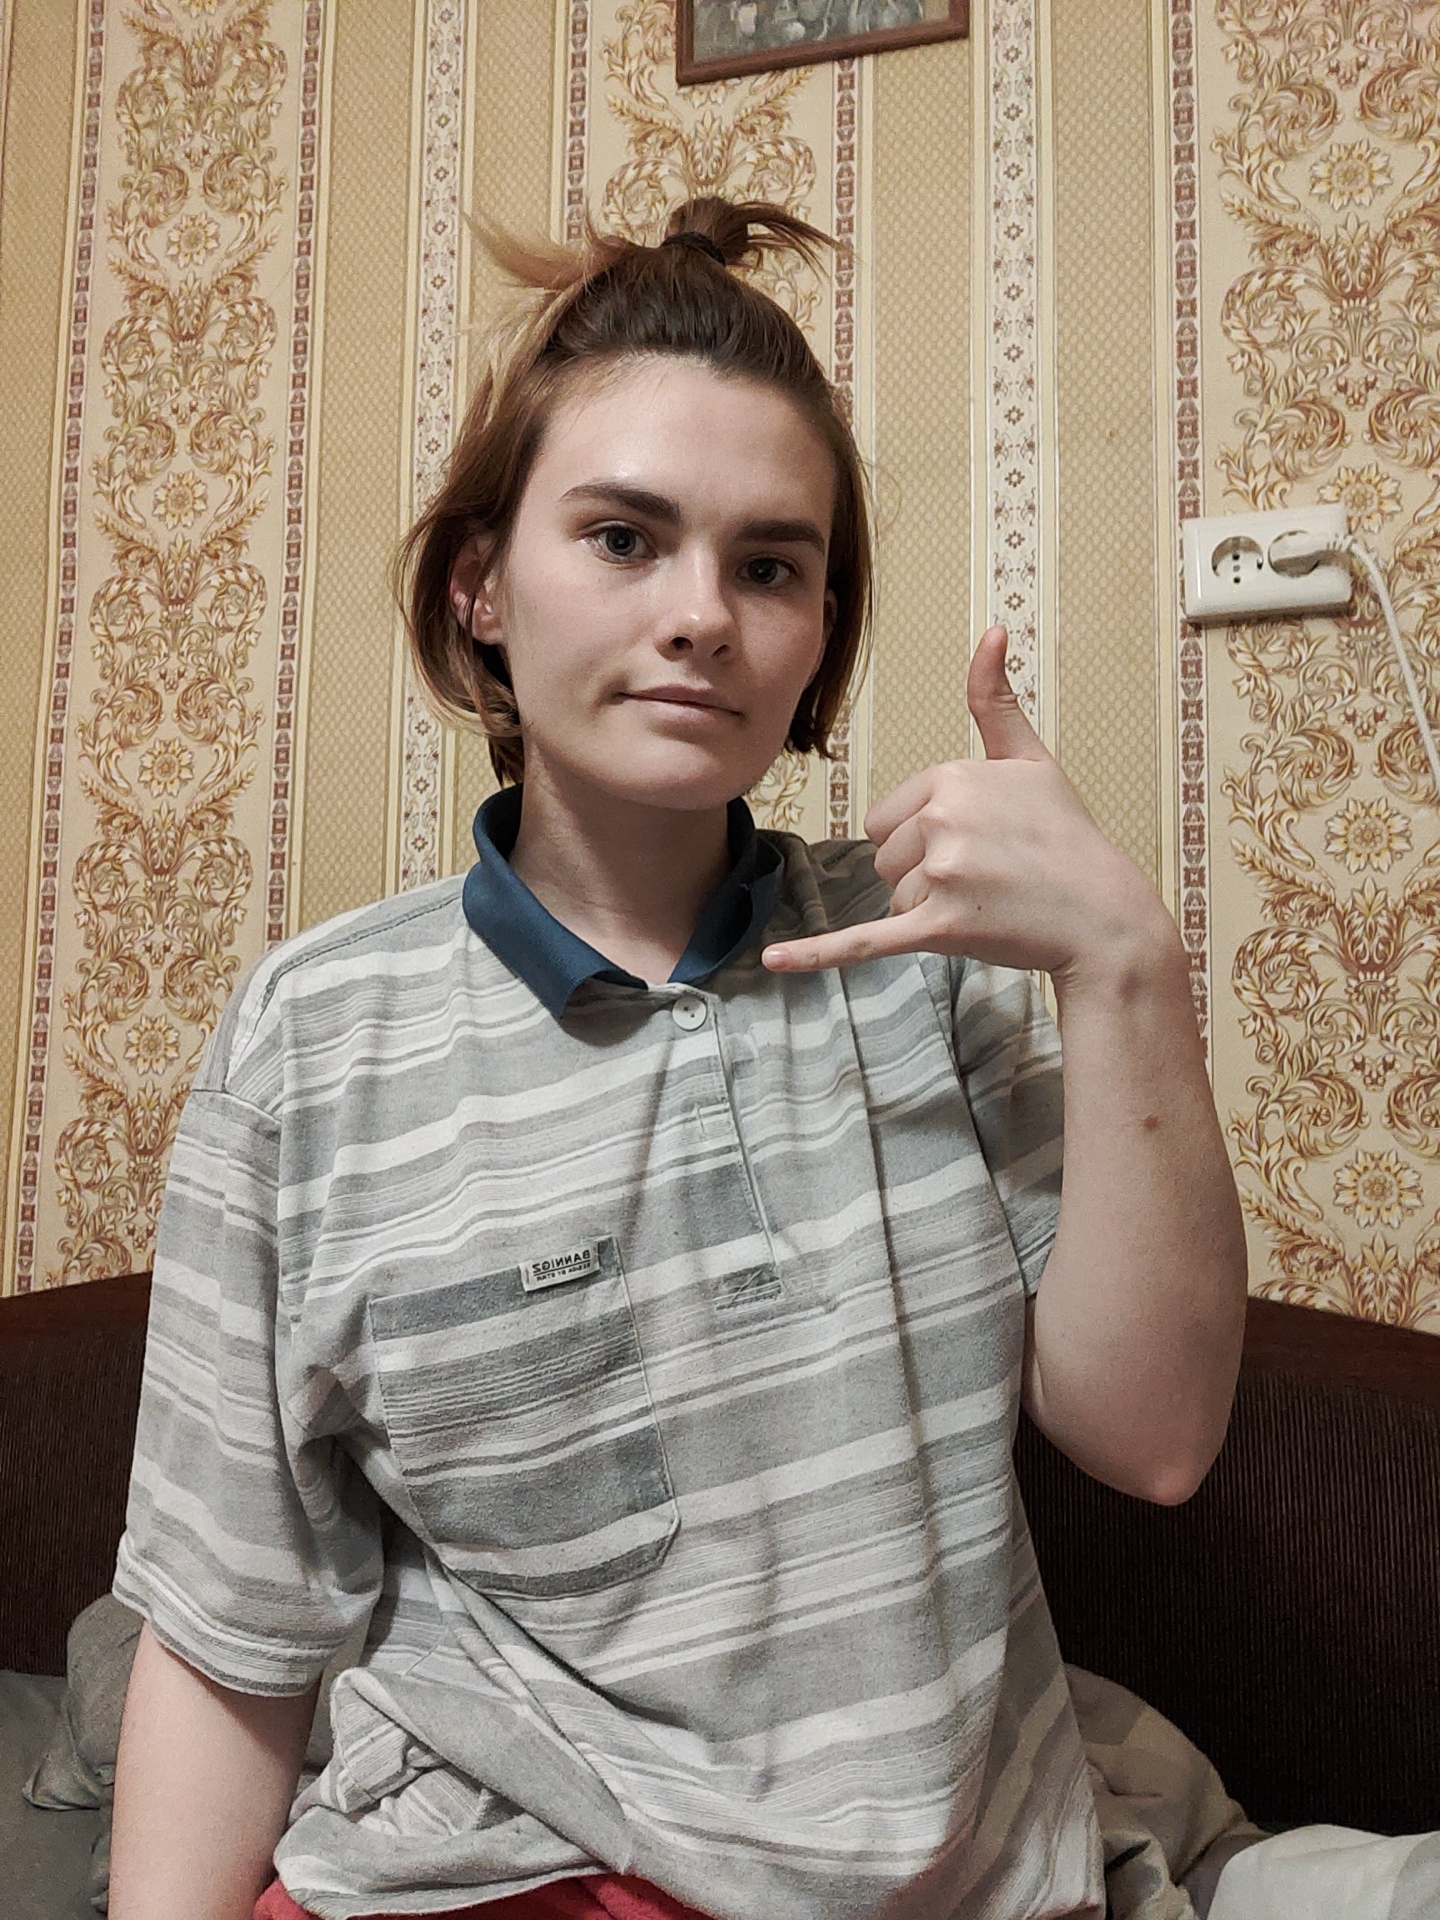
Label: clear